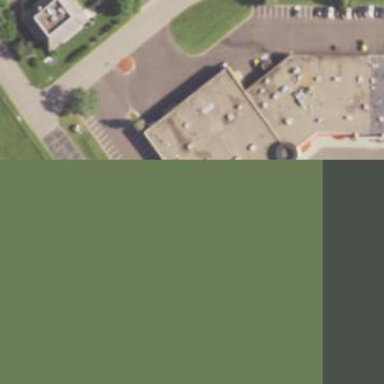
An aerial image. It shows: Retail building associated with hockey.